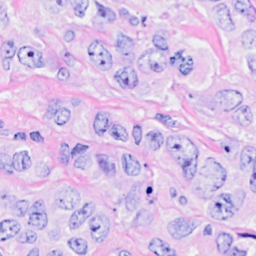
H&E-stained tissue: Breast